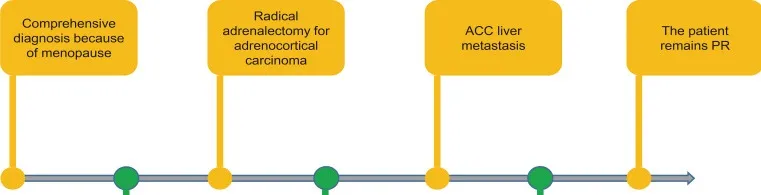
Timeline of this case.
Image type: chart (chart)